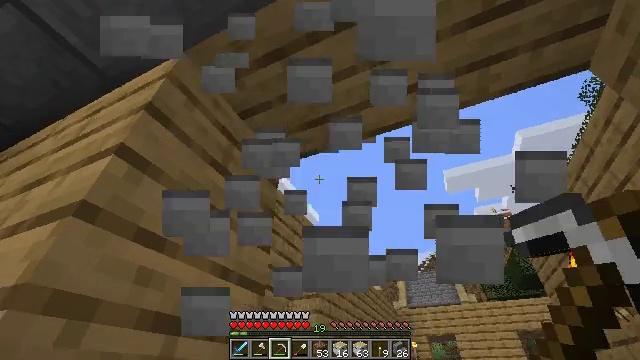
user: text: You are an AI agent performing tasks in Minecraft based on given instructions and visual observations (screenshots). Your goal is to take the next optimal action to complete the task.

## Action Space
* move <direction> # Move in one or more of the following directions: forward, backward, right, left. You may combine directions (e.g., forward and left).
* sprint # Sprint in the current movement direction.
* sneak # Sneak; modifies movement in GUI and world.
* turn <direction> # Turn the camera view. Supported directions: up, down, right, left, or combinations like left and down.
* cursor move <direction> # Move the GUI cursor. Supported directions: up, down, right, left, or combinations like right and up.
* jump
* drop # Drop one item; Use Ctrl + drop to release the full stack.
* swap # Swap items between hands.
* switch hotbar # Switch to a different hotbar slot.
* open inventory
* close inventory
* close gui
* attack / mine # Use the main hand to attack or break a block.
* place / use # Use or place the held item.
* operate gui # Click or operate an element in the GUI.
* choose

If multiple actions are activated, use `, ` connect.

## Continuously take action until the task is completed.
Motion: motion action
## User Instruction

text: Mine stone brick stairs block.
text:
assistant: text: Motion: attack / mine